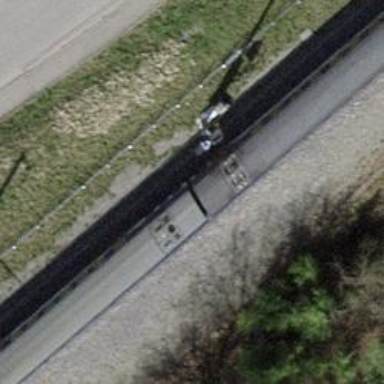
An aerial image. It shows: Railway signal.